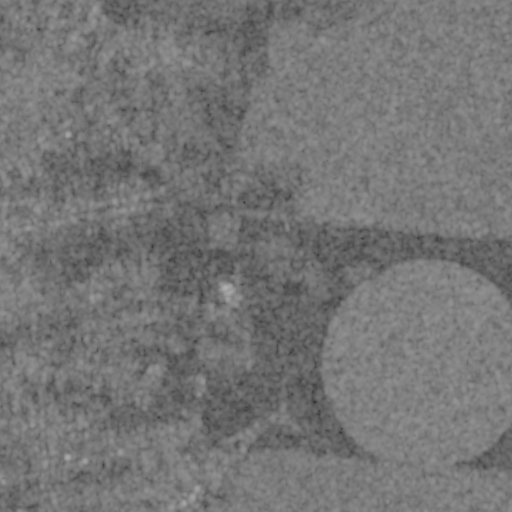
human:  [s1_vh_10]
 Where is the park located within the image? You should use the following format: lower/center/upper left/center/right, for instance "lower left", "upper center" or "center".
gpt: The park is located in the center of the image.
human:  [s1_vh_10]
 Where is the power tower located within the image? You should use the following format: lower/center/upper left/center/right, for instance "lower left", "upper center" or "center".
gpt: The power tower is located in the lower center of the image.
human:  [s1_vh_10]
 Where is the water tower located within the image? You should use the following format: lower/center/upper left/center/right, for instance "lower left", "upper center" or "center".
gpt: The water tower is located in the lower center of the image.
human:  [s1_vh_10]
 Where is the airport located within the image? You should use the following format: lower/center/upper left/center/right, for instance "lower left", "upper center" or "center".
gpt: There is no airport in the image.

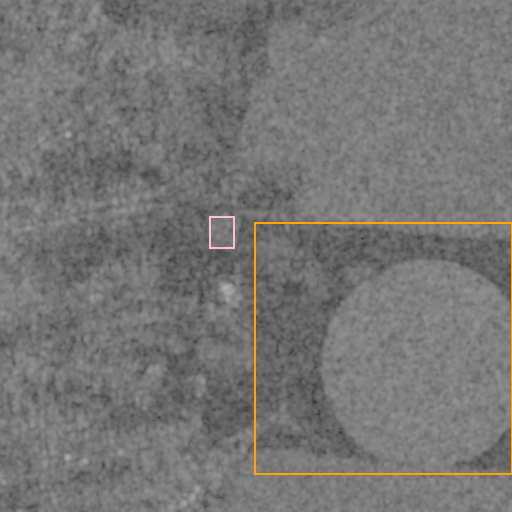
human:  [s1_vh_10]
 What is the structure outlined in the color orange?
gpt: The structure outlined in orange is a crop field.
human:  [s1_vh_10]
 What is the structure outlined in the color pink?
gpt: The structure outlined in pink is a park.
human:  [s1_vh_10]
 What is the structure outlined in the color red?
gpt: There is no red outline.